Question:
Take a look at the picture please: the value of the variable "success" is showing "NO" on the left, when I print it with "po success" on the right it is "YES" !
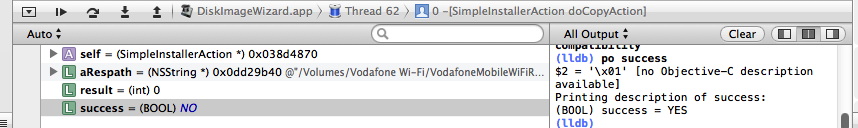
Answer: Apple means:
> Right click on the variable in the Variables View and select "Edit
Summary Format...". Do you see the string "NO" in there? If so, delete
that.Double clicking on a variable in Xcode 4.x edit's it's summary format,
which can be a bit confusing, since you might expect that to edit it's
value. We've changed this behavior in Xcode 5 to do nothing.